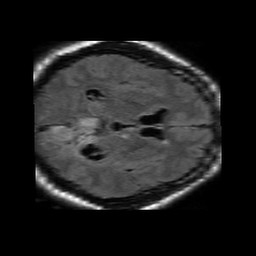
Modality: FLAIR
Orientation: axial
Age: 31
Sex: male
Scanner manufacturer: philips
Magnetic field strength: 1.5 T
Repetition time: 6 s
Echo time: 0.12 s